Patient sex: M
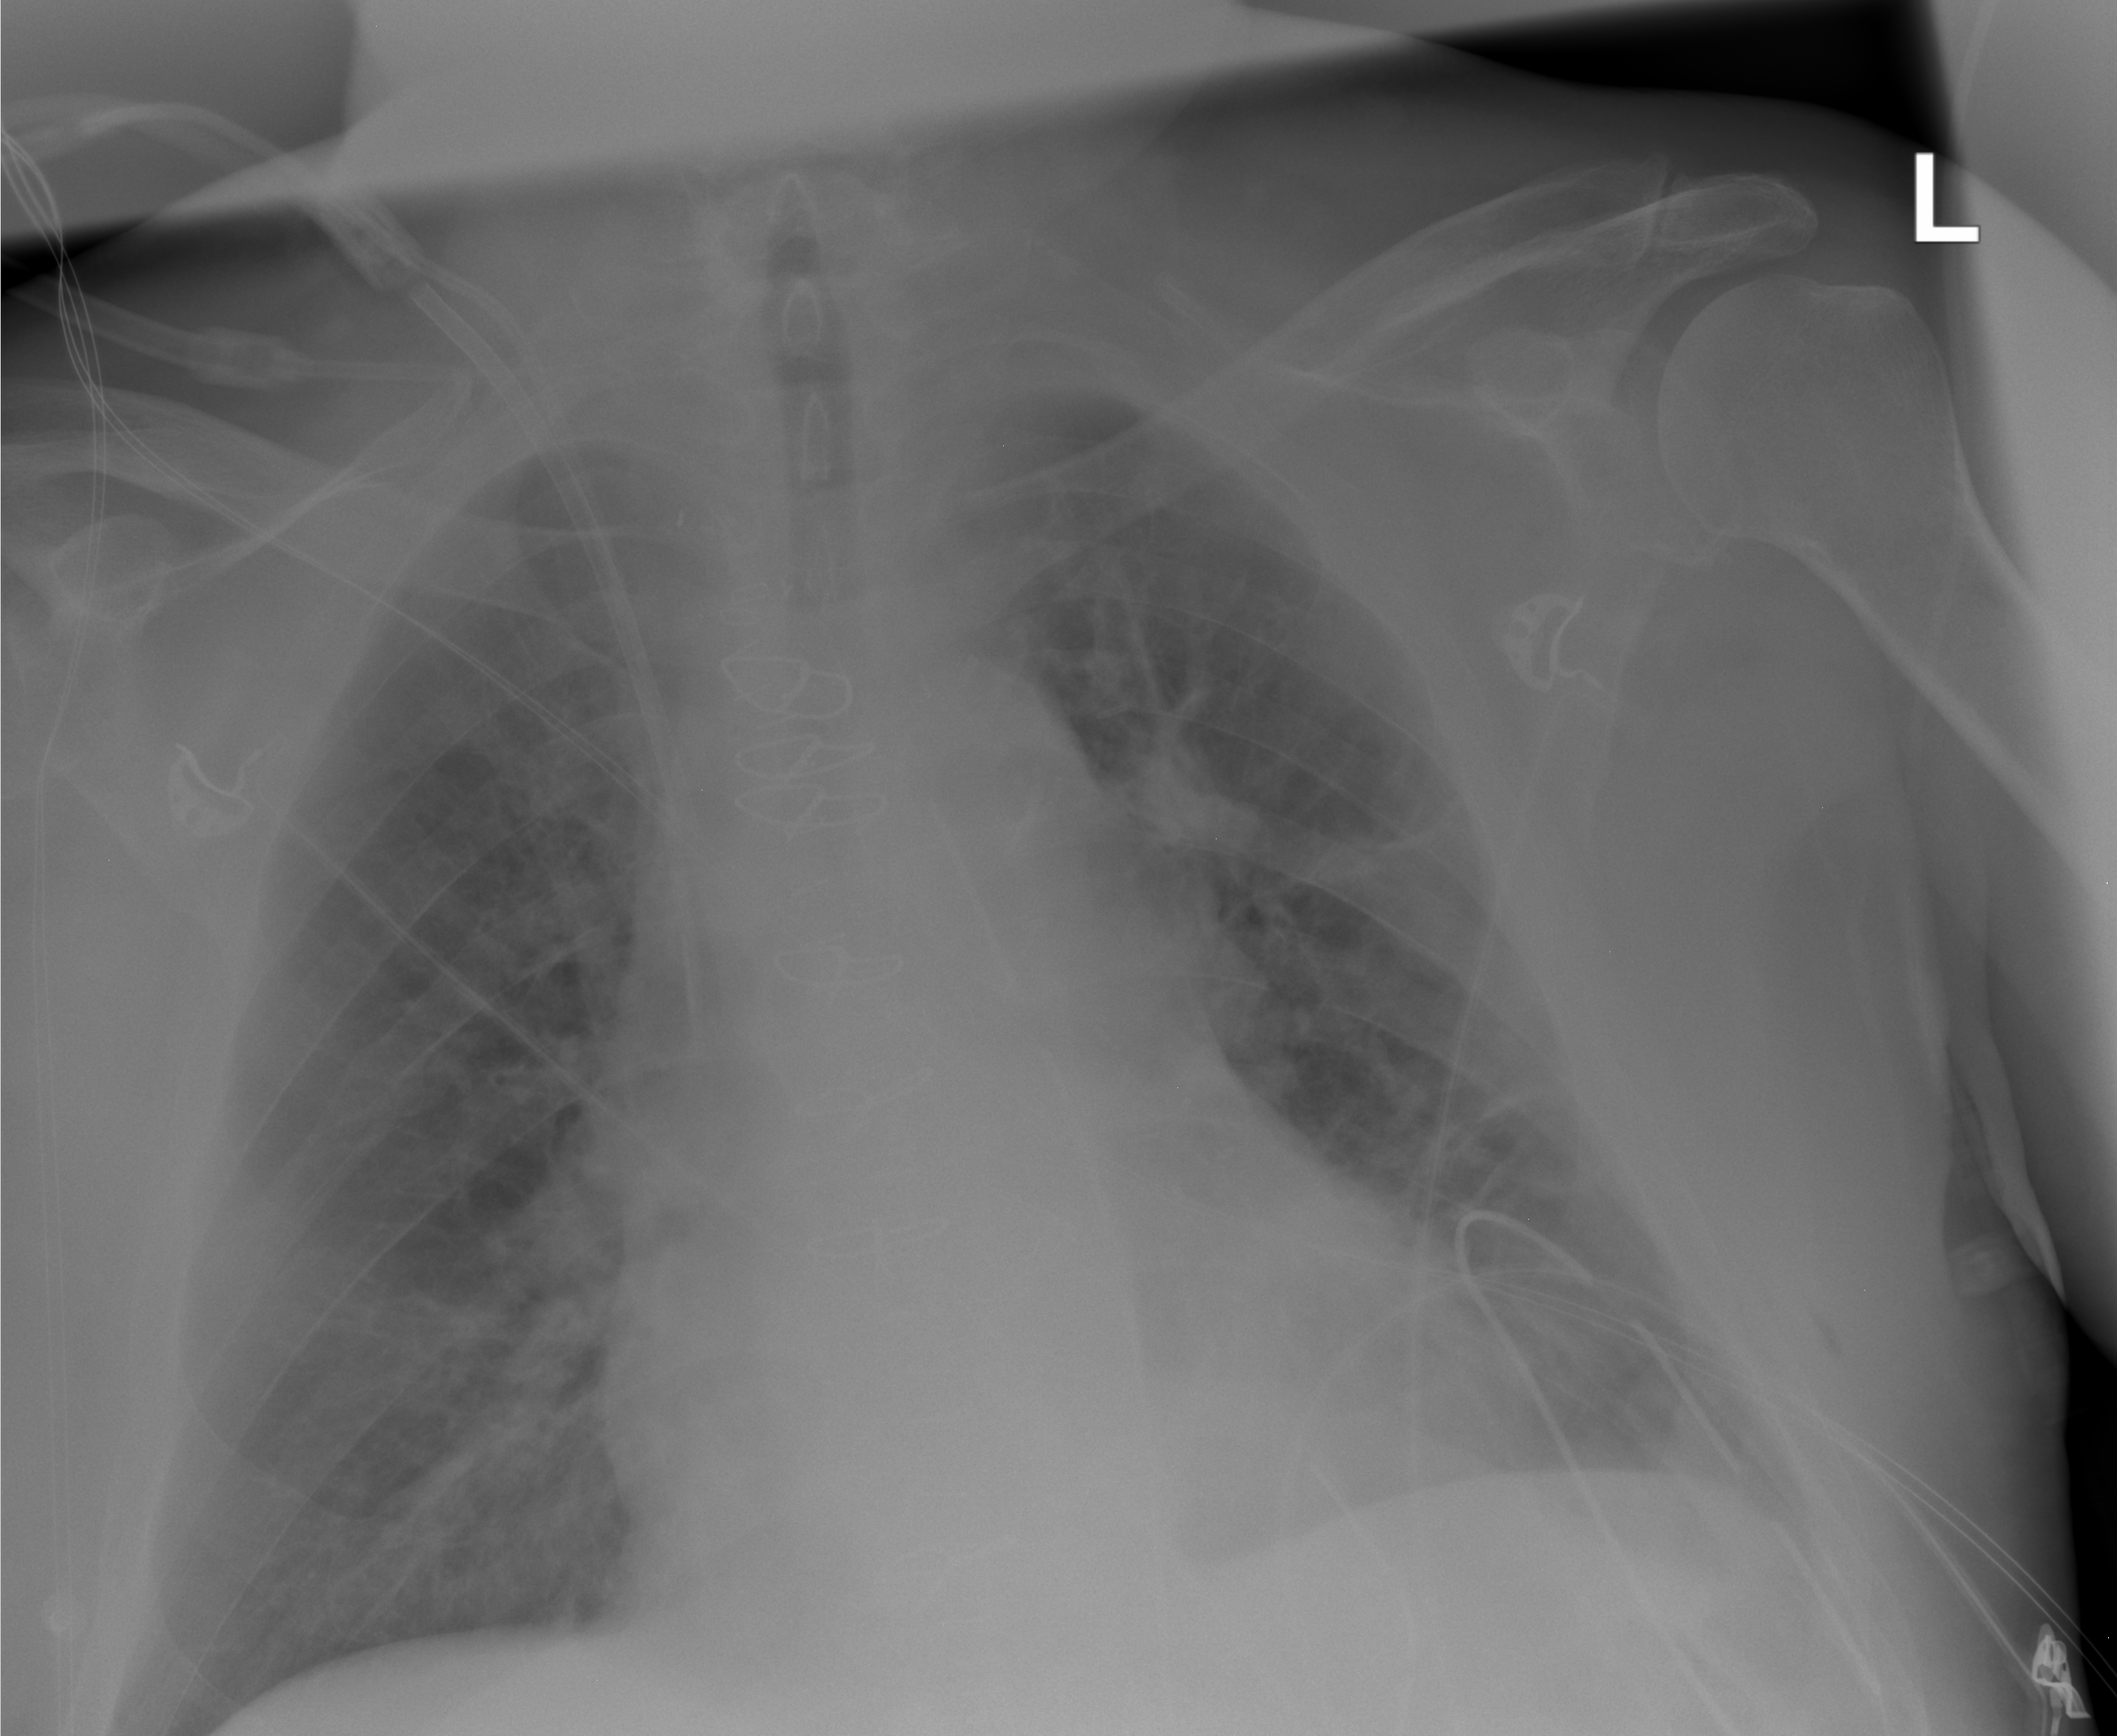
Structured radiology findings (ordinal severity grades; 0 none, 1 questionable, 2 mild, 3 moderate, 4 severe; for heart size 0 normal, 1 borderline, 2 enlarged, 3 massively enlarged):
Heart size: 1
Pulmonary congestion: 2
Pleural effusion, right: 0
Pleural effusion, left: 0
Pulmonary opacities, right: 0
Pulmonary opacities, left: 0
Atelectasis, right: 0
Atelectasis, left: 2